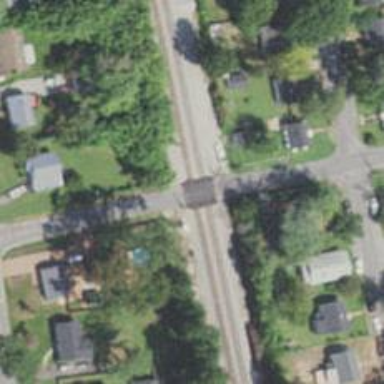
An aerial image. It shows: Level crossing with lights at the railway.